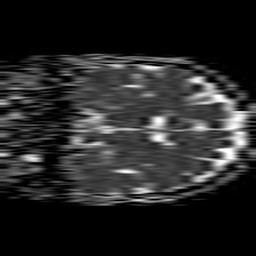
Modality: ADC
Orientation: coronal
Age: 58
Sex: female
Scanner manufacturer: philips
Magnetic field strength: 1.5 T
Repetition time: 4.6 s
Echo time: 0.08517 s